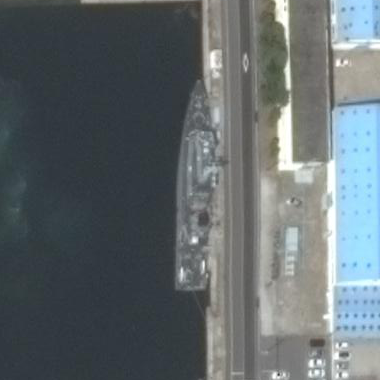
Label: destroyer